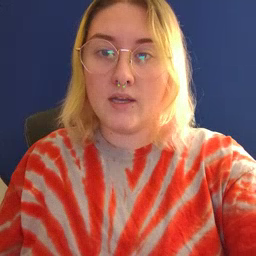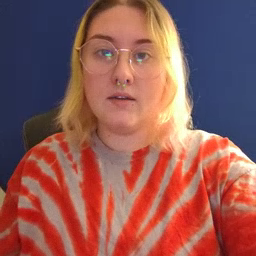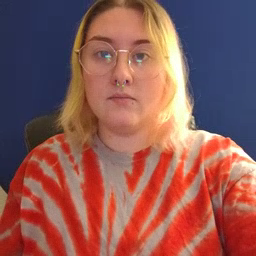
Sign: hungry